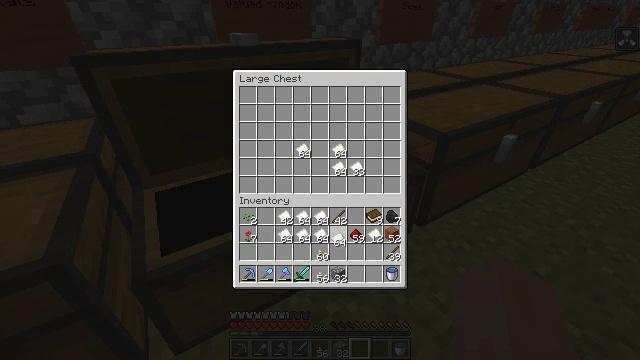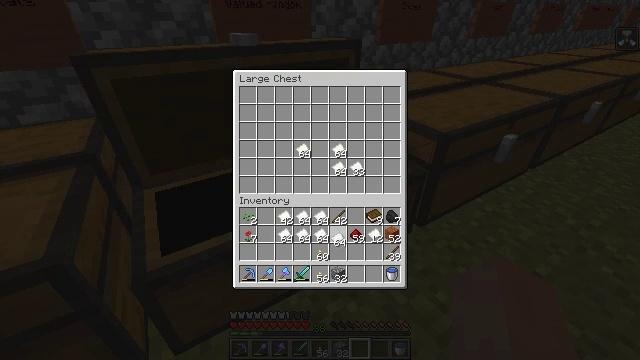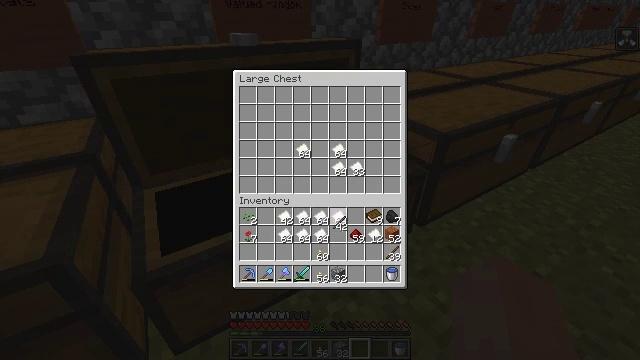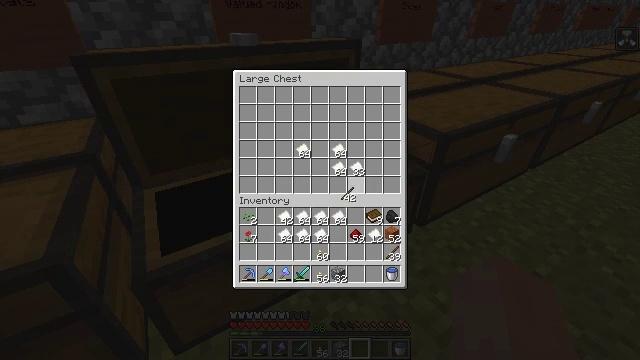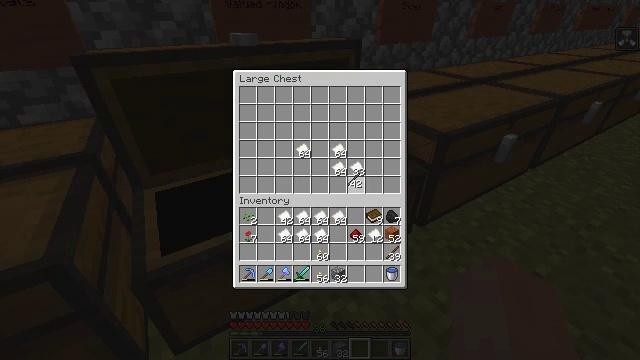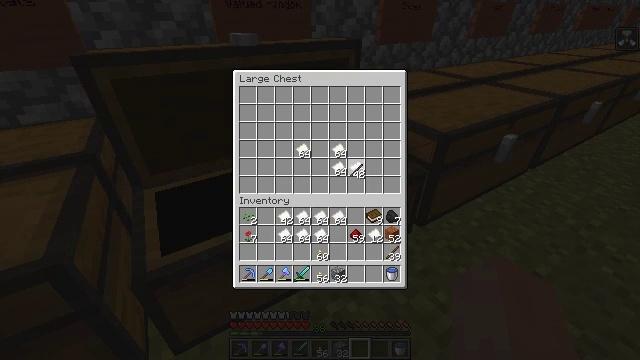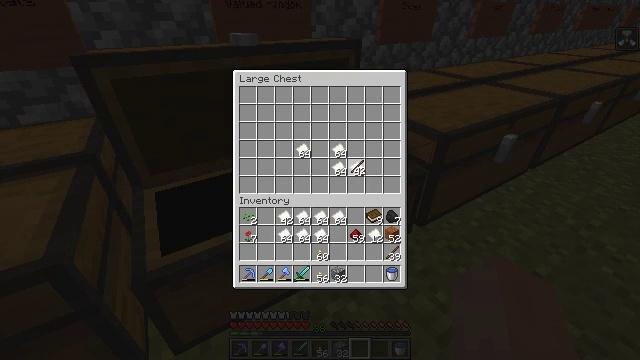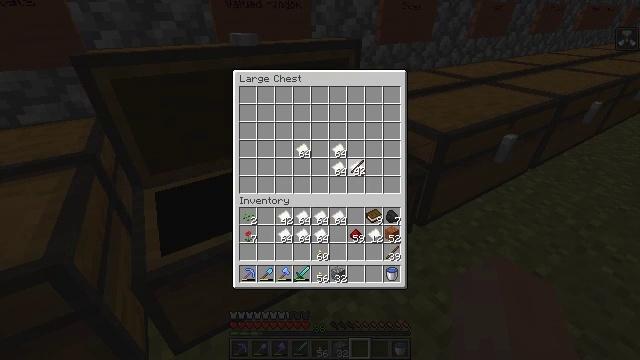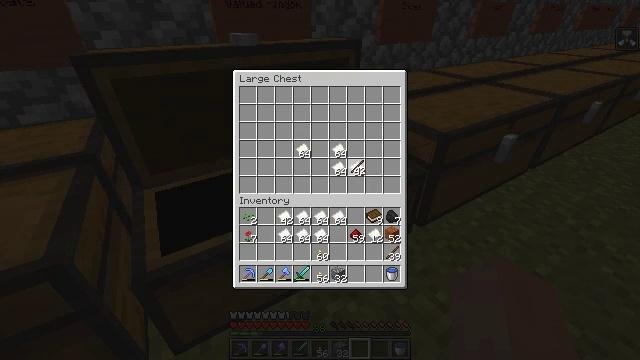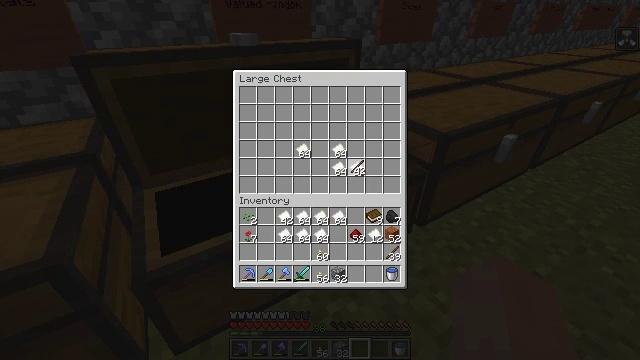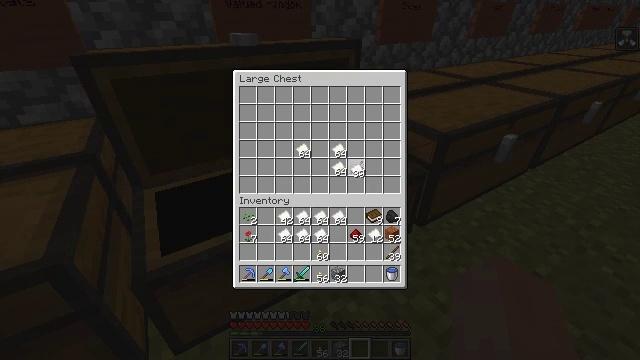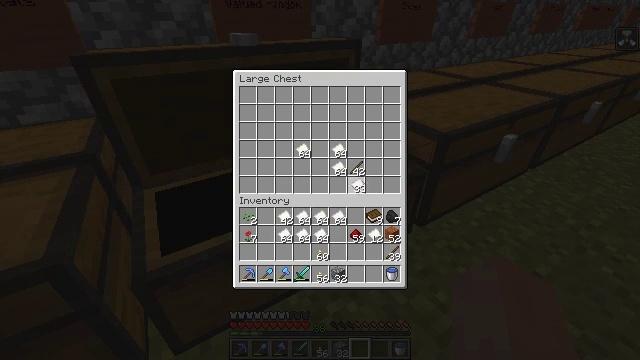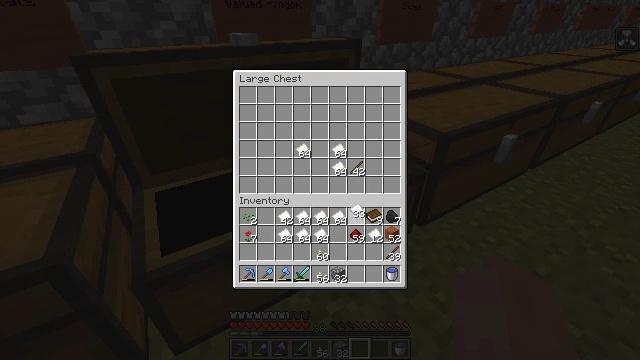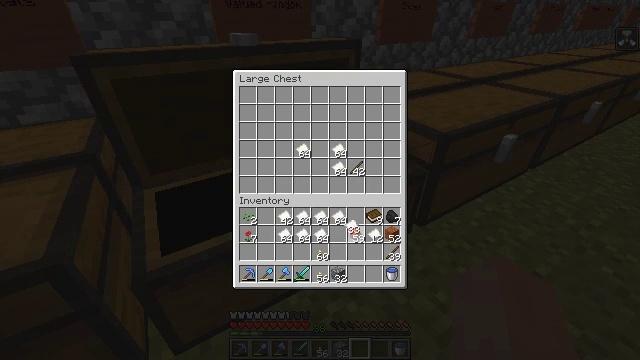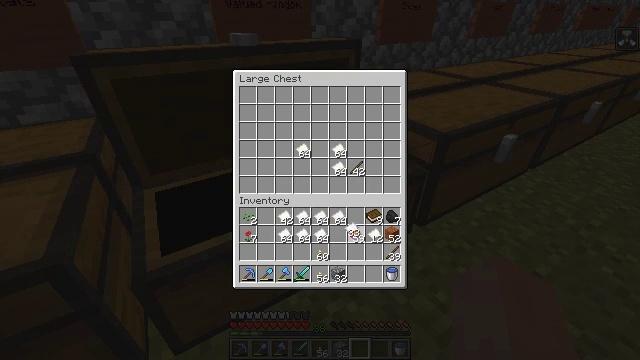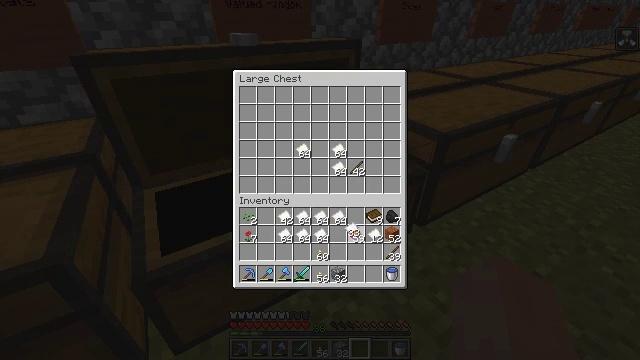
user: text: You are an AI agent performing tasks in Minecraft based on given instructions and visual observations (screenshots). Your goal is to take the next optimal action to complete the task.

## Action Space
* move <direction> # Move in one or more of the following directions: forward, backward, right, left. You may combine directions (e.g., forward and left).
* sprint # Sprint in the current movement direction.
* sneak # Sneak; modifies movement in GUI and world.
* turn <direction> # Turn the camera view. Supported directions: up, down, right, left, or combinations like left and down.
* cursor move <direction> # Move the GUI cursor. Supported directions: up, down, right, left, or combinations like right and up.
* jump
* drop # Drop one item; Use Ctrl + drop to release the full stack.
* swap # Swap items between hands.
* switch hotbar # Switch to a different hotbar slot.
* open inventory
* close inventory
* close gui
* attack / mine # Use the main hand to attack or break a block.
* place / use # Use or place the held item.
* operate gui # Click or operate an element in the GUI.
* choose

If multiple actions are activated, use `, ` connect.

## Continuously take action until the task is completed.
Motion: motion action
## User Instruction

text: Remove wheat seeds from the inventory.
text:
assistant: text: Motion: operate gui
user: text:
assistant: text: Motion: cursor move up
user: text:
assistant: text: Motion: cursor move right and up
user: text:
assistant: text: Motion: cursor move up
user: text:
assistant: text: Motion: cursor move up
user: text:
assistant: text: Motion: no_op
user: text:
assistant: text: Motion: operate gui
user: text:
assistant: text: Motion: operate gui
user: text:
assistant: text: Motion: operate gui
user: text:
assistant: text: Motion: no_op
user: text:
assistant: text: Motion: cursor move down
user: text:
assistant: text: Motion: cursor move down
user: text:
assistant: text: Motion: cursor move down
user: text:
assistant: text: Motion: no_op
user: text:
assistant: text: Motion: no_op
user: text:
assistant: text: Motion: no_op
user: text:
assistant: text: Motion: no_op
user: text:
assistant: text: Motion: no_op
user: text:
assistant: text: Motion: cursor move up
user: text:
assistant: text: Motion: operate gui
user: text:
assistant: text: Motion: operate gui
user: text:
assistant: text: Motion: operate gui
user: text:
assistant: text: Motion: operate gui
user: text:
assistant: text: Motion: no_op
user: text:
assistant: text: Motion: cursor move up
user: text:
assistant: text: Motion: cursor move up
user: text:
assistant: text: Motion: cursor move up
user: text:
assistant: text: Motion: cursor move up
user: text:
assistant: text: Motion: cursor move up
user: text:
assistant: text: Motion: no_op